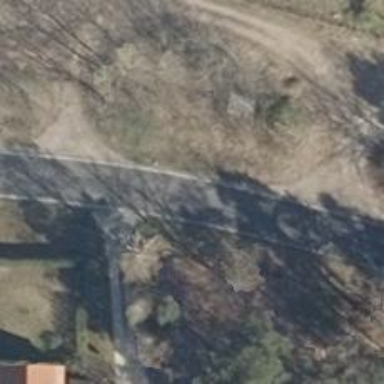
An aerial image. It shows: Secondary road with asphalt surface.